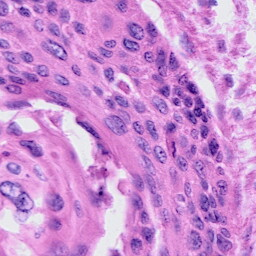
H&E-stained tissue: Cervix